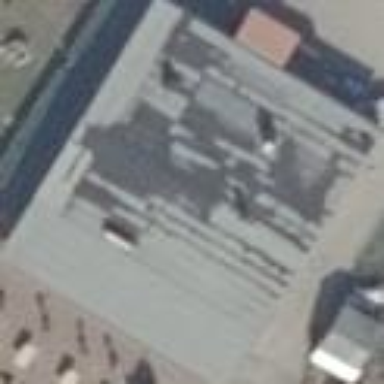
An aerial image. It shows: Building.